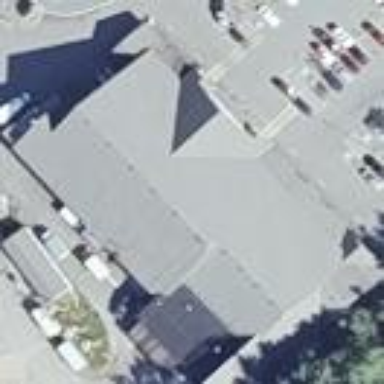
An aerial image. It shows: Building that houses supermarket.